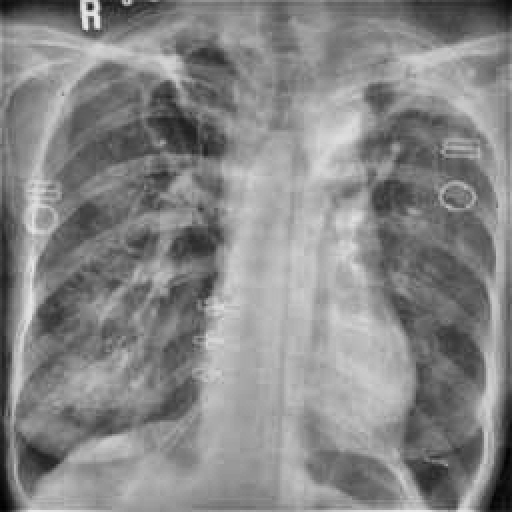
Finding: TUBERCULOSIS